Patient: sex M, age 46
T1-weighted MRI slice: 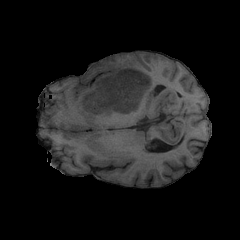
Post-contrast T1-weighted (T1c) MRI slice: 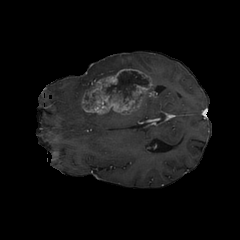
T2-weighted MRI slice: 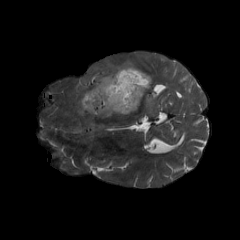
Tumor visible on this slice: yes
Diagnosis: Glioblastoma, IDH-wildtype
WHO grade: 4